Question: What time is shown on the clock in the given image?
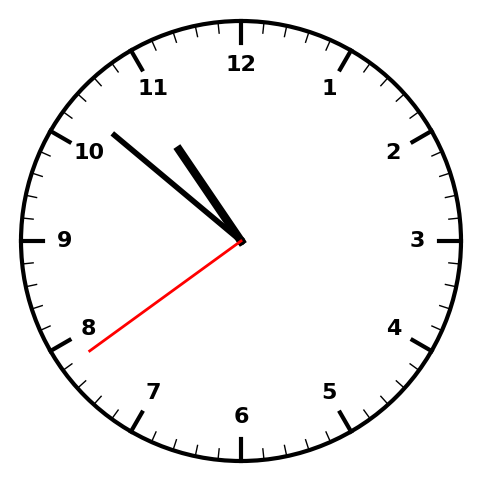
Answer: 10:51:39